Question: I am getting the following error:

I can't seem what is wrong with my code. Here's some code in my AHInstagramImageData
'''
-(id)initWithData:(NSDictionary *)data
{
self = [super init];
if (!self) {
return nil;
}
for (NSDictionary * comment in imgCmt){
AHInstagramImageComment * instagramImgComment = [[AHInstagramImageComment alloc] initWithData:comment];
[comments insertObject:instagramImgComment atIndex:0];
[instagramImgComment release];
}
}
and then on the AHInstagramImageComment I have:
-(id)initWithData:(NSDictionary *)data
{
self = [super init];
if (!self) {
return nil;
}
[self calculateCommentsHeight];
return self;
}
- (void) calculateCommentsHeight
{
NSString *combinedComment = [NSString stringWithFormat:@"%@ %@", self.username, self.text];
CGFloat desiredHeight = [combinedComment sizeWithFont:[UIFont fontWithName:@"HelveticaNeue" size:14] constrainedToSize:CGSizeMake(kCommentsMaxWidth, CGFLOAT_MAX) lineBreakMode:UILineBreakModeClip].height;
if (desiredHeight >= 50){
commentHeight_ = desiredHeight;
} else {
commentHeight_ = 50;
}
commentHeight_ += kTimestampMaxHeight;
commentHeight_ += 5;
}
'''
So essentialy I had initializing the AHInstagramImageData in a background queue:
'''
[weakSelf.backgroundQueue_ addOperationWithBlock:^{
NSArray *arr = [response valueForKey:@"data"];
int startingIndex = [[AHImageDataSource sharedDataSource] count];
for (NSDictionary * data in arr){
AHInstagramImageData * imgData = [[AHInstagramImageData alloc] initWithData:data];
'''
}
}];
Is any of these wrong ?
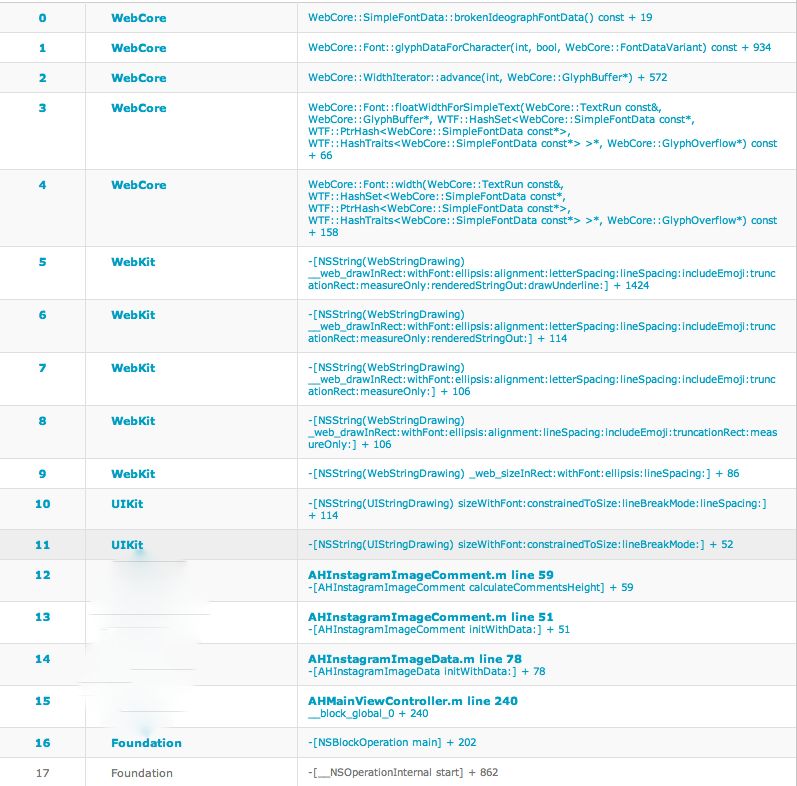
Answer: I had a problem similiar to this before. There is currently a bug which prevents '[NSString sizeWithFont:]' and '[NSString drawInRect:]' to run on background threads, or via 'NSOperations'.
See this link:
<URL>
You have a few options:
1. Don't use sizeWithFont: with NSOperations.
2. Set max operation count on your NSOperationQueue to 1: [queue setMaxConcurrentOperations:1];
3. Use Core Text and NSAttributedStrings, which have their own "sizeWithFont" method: CTFramesetterSuggestFrameSizeWithConstraints
4. Use [NSOperationQueue mainQueue]; to run operations on the main thread.